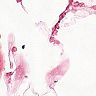
Metastatic tissue present: no